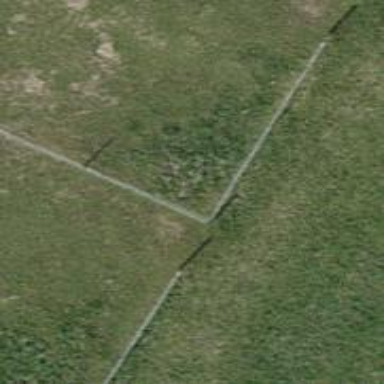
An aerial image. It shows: Gate.